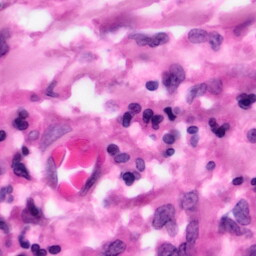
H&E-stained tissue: Pancreatic